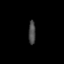
Tissue: lung
Cell type: Fibroblasts
Senescence score: 0.6599
Nuclear area (px): 166
Mean DAPI intensity: 71.193